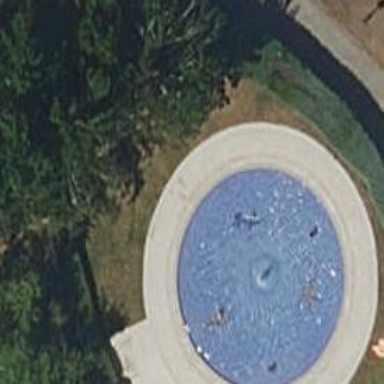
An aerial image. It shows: Swimming pool located in leisure land.